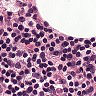
Metastatic tissue present: no